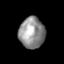
Tissue: skin
Cell type: Epithelial cells
Senescence score: 0.2542
Nuclear area (px): 779
Mean DAPI intensity: 144.162